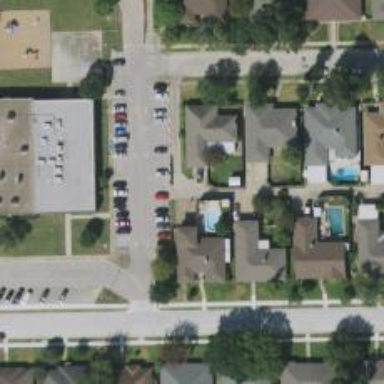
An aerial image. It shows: Alley classified as service road.